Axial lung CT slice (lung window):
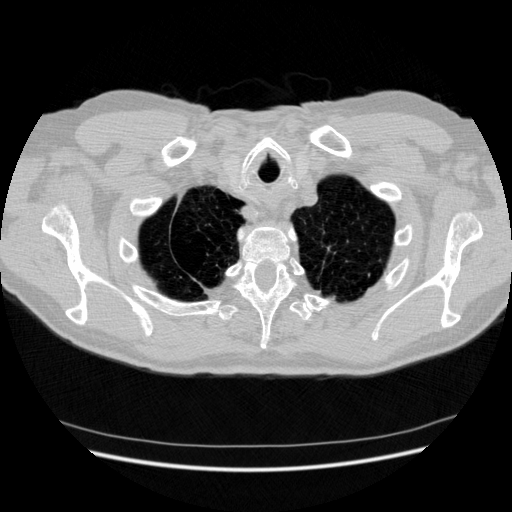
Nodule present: no